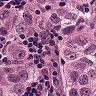
Metastatic tissue present: yes